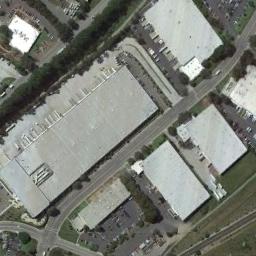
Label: industrial_area